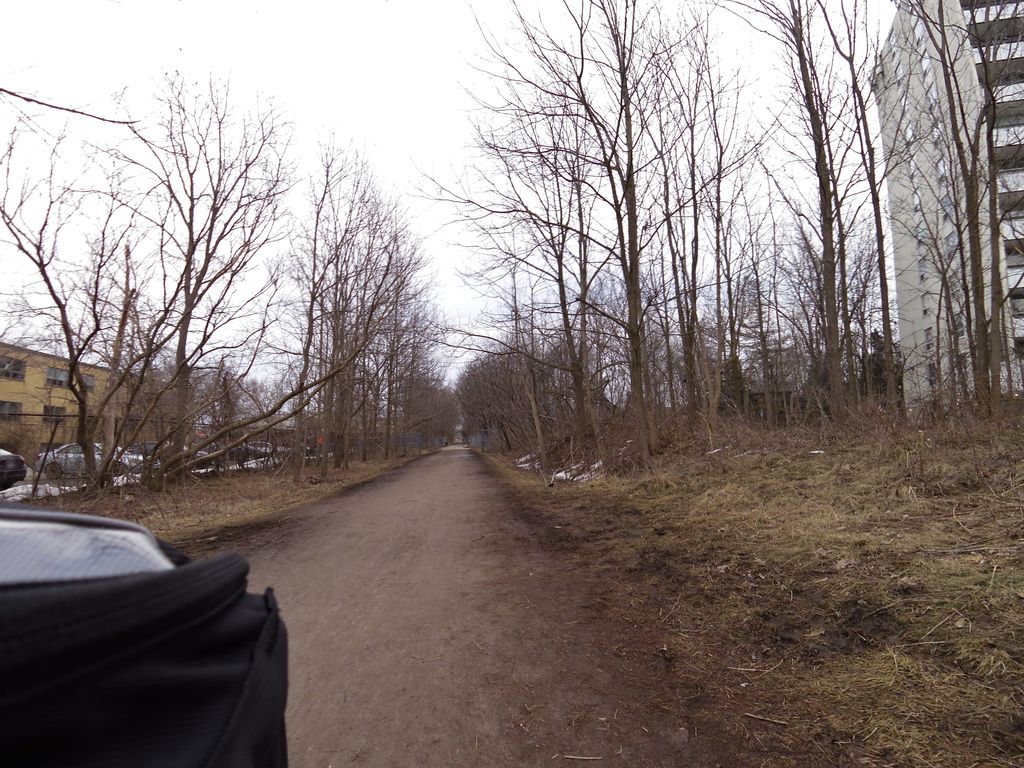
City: hamilton